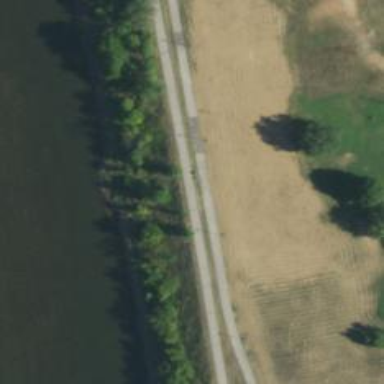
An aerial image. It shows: Asphalt cycleway.